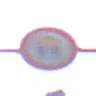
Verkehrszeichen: VerbotFahrzeugeWassergefaehrdenderLadung
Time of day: MorningAfternoon
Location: Outdoor (Urban)
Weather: PartlyCloudy
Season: NotSpecified
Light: Natural